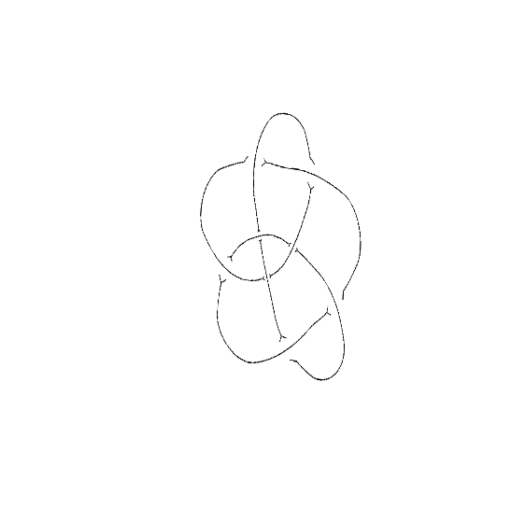
Crossing number: 8